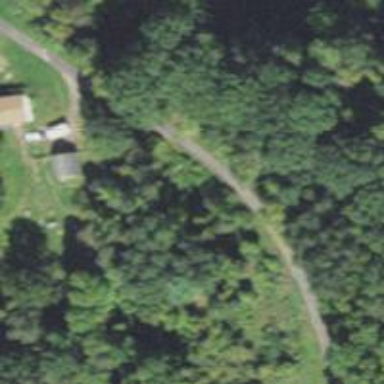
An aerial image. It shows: Residential driveway serving as service road.